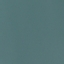
Land use / land cover: SeaLake